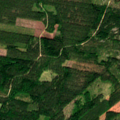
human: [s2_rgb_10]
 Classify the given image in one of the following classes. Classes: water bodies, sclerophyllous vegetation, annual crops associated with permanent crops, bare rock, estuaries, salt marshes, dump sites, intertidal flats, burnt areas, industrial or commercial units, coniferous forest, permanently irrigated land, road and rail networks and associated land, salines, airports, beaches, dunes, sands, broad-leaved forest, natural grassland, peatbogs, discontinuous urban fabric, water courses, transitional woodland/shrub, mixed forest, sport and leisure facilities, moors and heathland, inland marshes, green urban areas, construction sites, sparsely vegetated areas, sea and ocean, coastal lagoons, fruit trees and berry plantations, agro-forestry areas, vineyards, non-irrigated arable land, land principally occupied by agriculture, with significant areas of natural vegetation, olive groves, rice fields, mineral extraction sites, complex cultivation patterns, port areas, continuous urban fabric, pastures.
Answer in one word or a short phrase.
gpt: coniferous forest